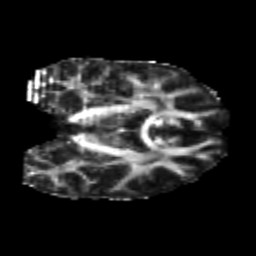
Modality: FA
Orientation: coronal
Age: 24
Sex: male
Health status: healthy
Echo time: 0.074 s